Question: I am using node.js to query a MySQL database table every 10 seconds. Using socket.io, after the database query every 10 secs, every connected browser will receive a unique batch of rows from that query.
With the way I implemented this, at every 10 second interval, there is a chance that more than 1 browsers receive the same set of rows. I used some checking out system (as shown below) to mark rows that have been sent to another browser already, but it does not seem to work all the time. How can I guarantee that each browser gets a unique set of rows each time?
1. Node.js app querys the MySQL database table SELECT * FROM table WHERE checkout = 0
2. If result is returned, node.js server io.sockets.send a message to all connected browser saying that rows are available
3. All connected clients respond with a socket.emit('ready')
4. Server receives the ready emit, querys the database again to select 3 rows, then update tables to set the checkout column of these 3 rows to be 1
5. Server then emits the database query result to the client
Apparently it seems that it takes lesser time for the 2nd browser to cause a 'SELECT...' query than for the first browser to update the rows with 'checkout = 1'. Is there another way to do this queueing?
As you can see in the screenshot of 2 browsers open at the same time, often both browsers will get the same set of rows. The ids of the rows are 'console.log'ed as shown.

'''
io.sockets.on('connection', function(socket) {
// Client ready to take jobs after receiving broadcast
socket.on('ready', function() {
getListings(function(listings) {
socket.emit('job', listings); // send jobs
});
});
});
var getListings = function(callback) {
client.query('SELECT * FROM table ' +
'WHERE job_checkout = 0 ' +
'ORDER BY listing_id ASC ' +
'LIMIT 0, 3',
function(error ,results, fields) {
if (error)
throw error;
// Checkout listing now!
checkoutListings(results);
callback(results);
});
};
var checkoutListings = function(listings) {
for (var i = 0; i < listings.length; i++) {
checkoutListing(listings[i]);
}
}
var checkoutListing = function(listing) {
client.query('UPDATE table ' +
'SET job_checkout = 1 ' +
'WHERE listing_id = ?',
[ listing.listing_id ]);
}
'''
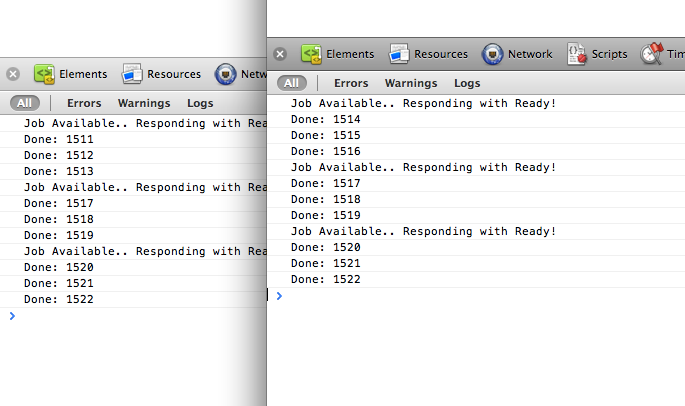
Answer: update the rows before selecting them. eg
'''
update table
set job_checkout = uniqueNumber
where job_checkout = 0
limit 10
'''
uniqueNumber could be a process/thread id, or browser client id, or something suitable in the node.js environment(I'm not familiar with it). Now select the rows with that unique job_checkout.